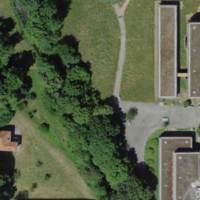
EUNIS habitat code: 53
Species observed at this site:
Anax imperator